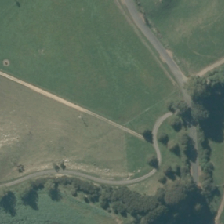
Land cover: shortrotation_cropland